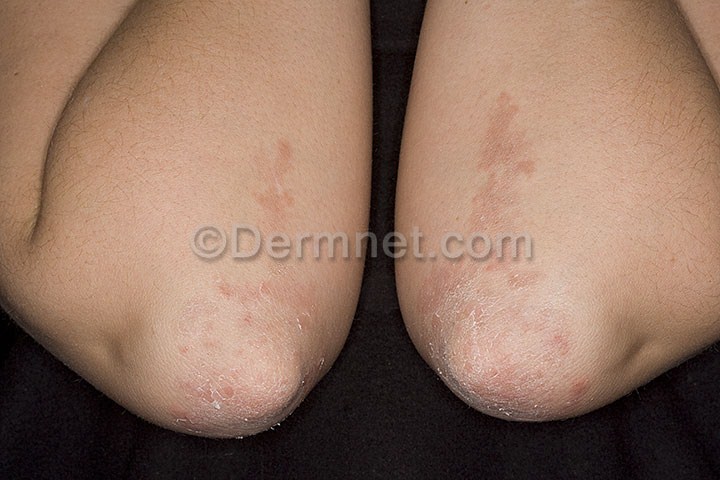
Disease: Bullous Disease Photos